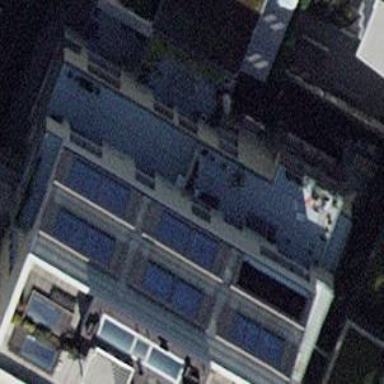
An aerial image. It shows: Saltbox shaped roof on apartment building.